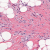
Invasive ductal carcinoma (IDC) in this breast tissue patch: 1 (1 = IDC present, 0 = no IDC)